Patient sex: F
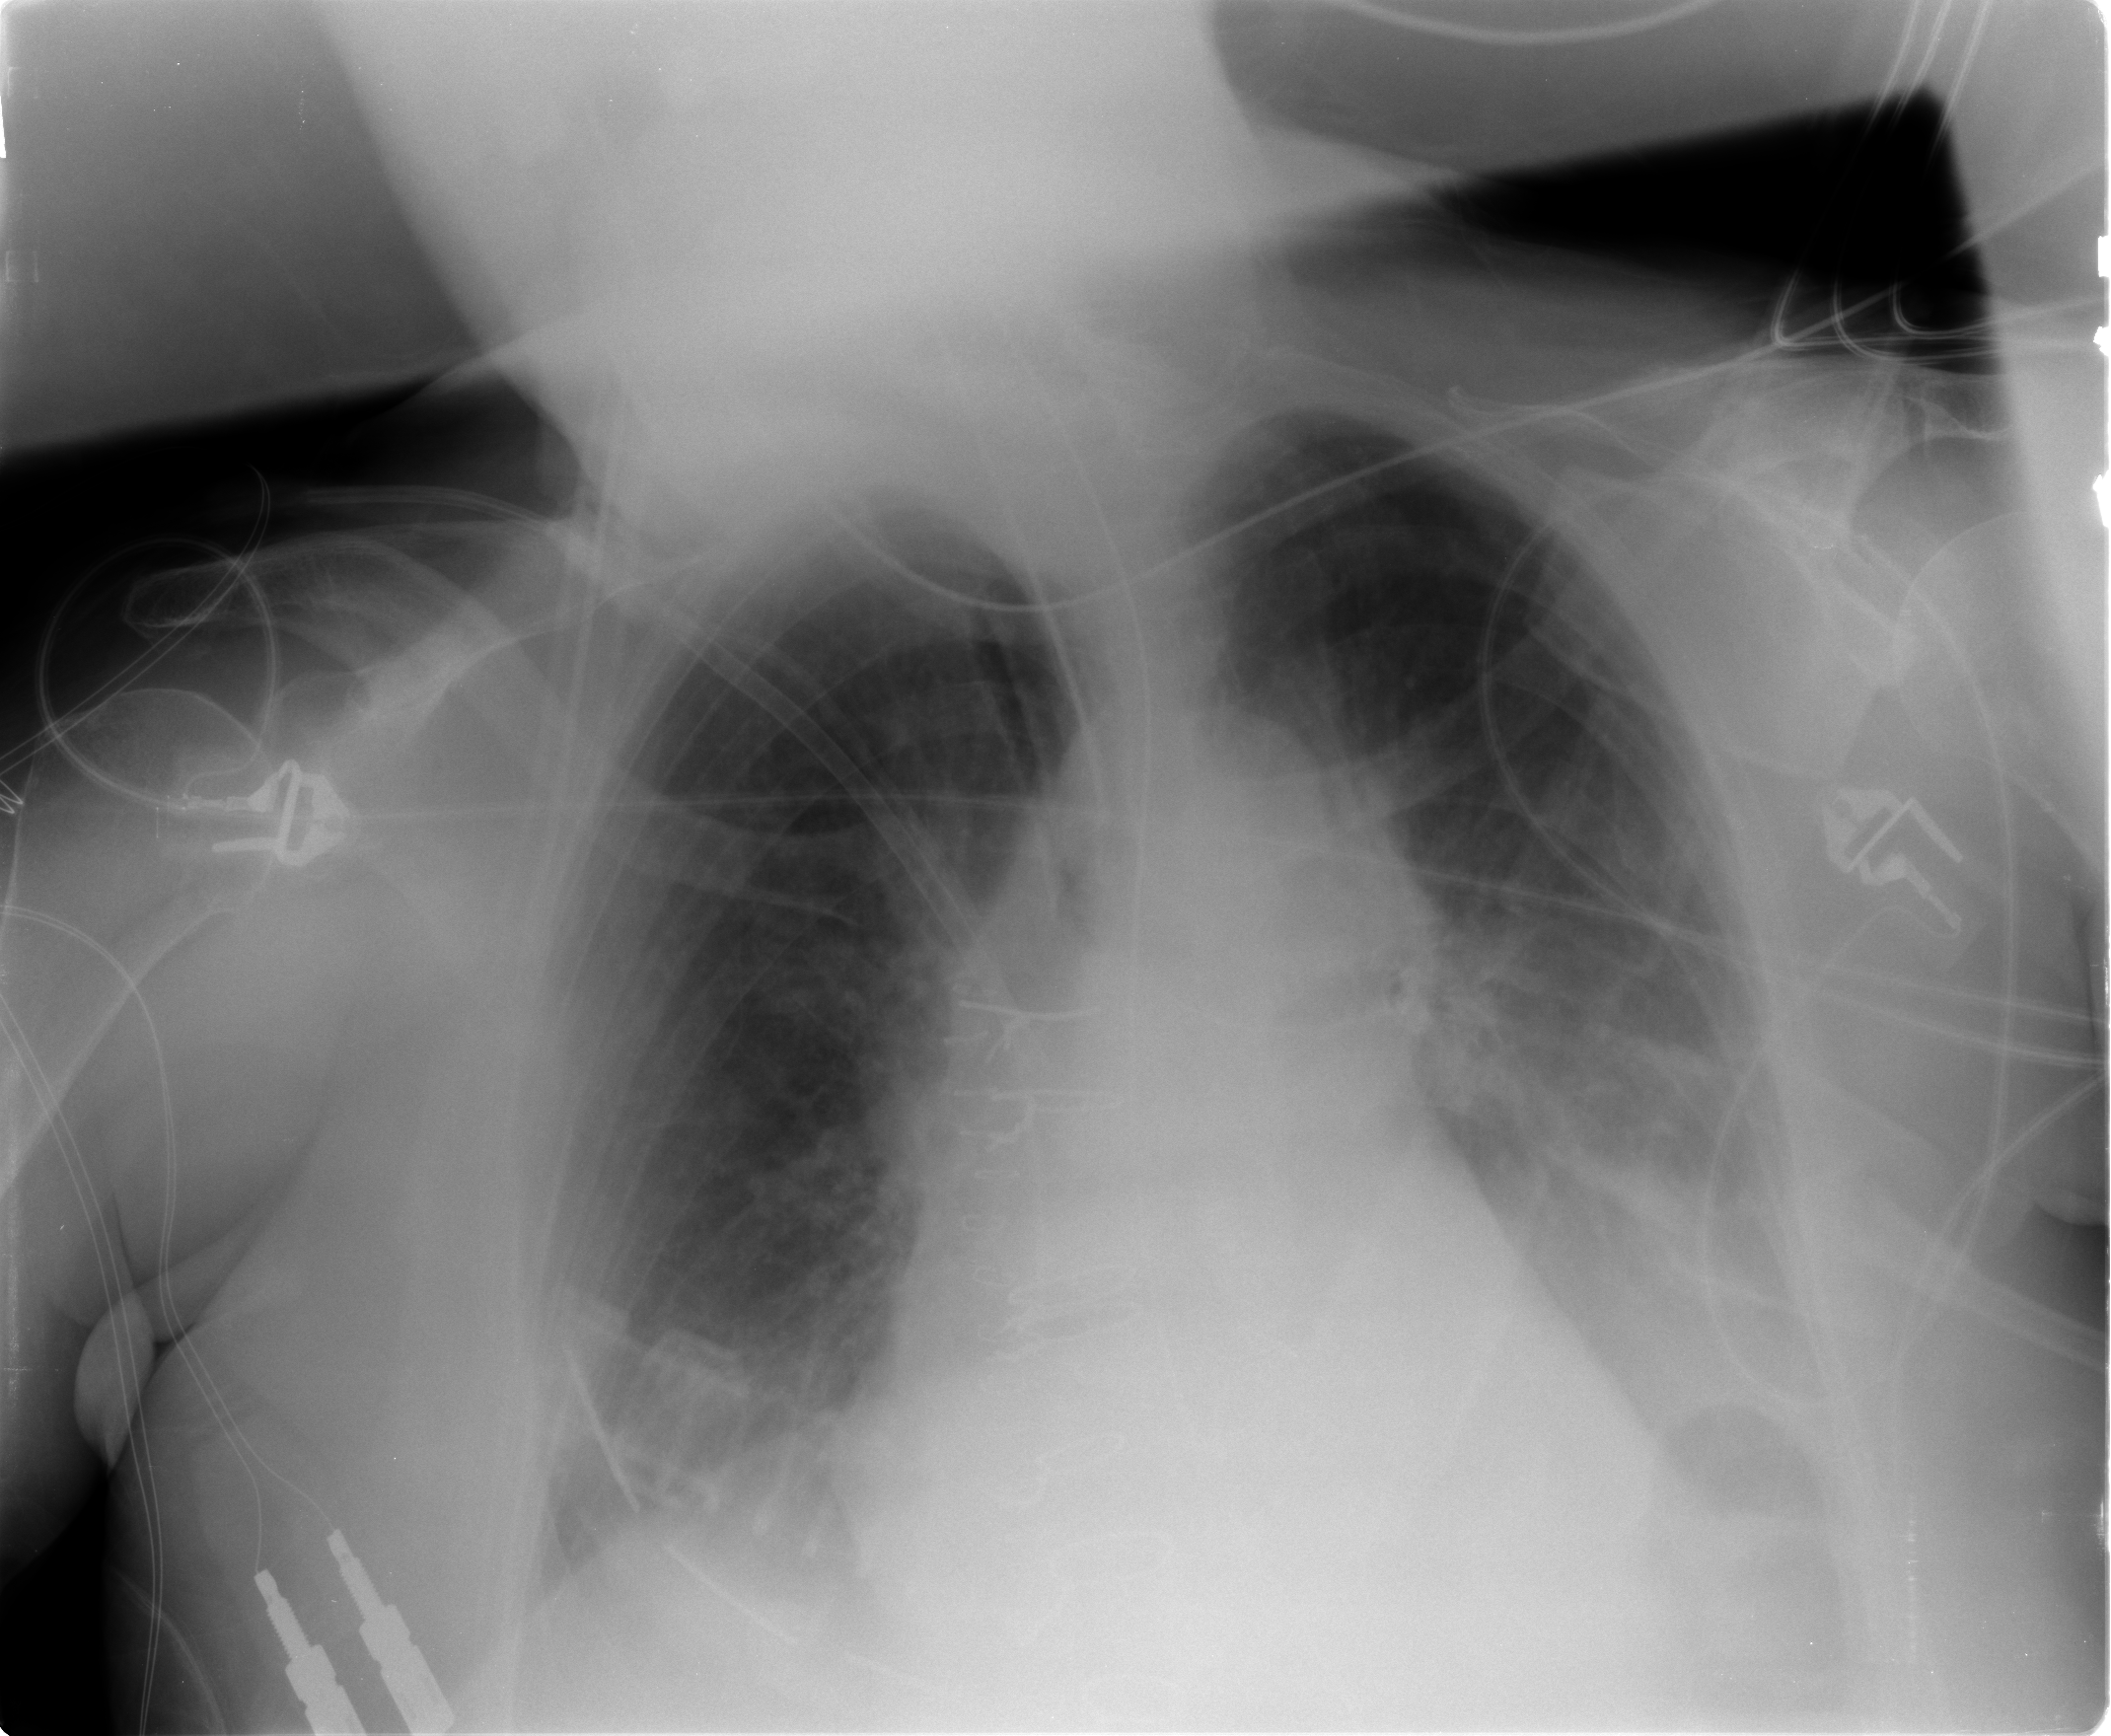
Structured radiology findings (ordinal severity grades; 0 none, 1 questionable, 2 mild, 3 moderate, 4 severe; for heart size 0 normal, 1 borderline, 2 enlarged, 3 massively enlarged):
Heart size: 2
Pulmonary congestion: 2
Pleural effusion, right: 2
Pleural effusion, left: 2
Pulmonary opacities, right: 0
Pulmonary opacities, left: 0
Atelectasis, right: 2
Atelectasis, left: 0